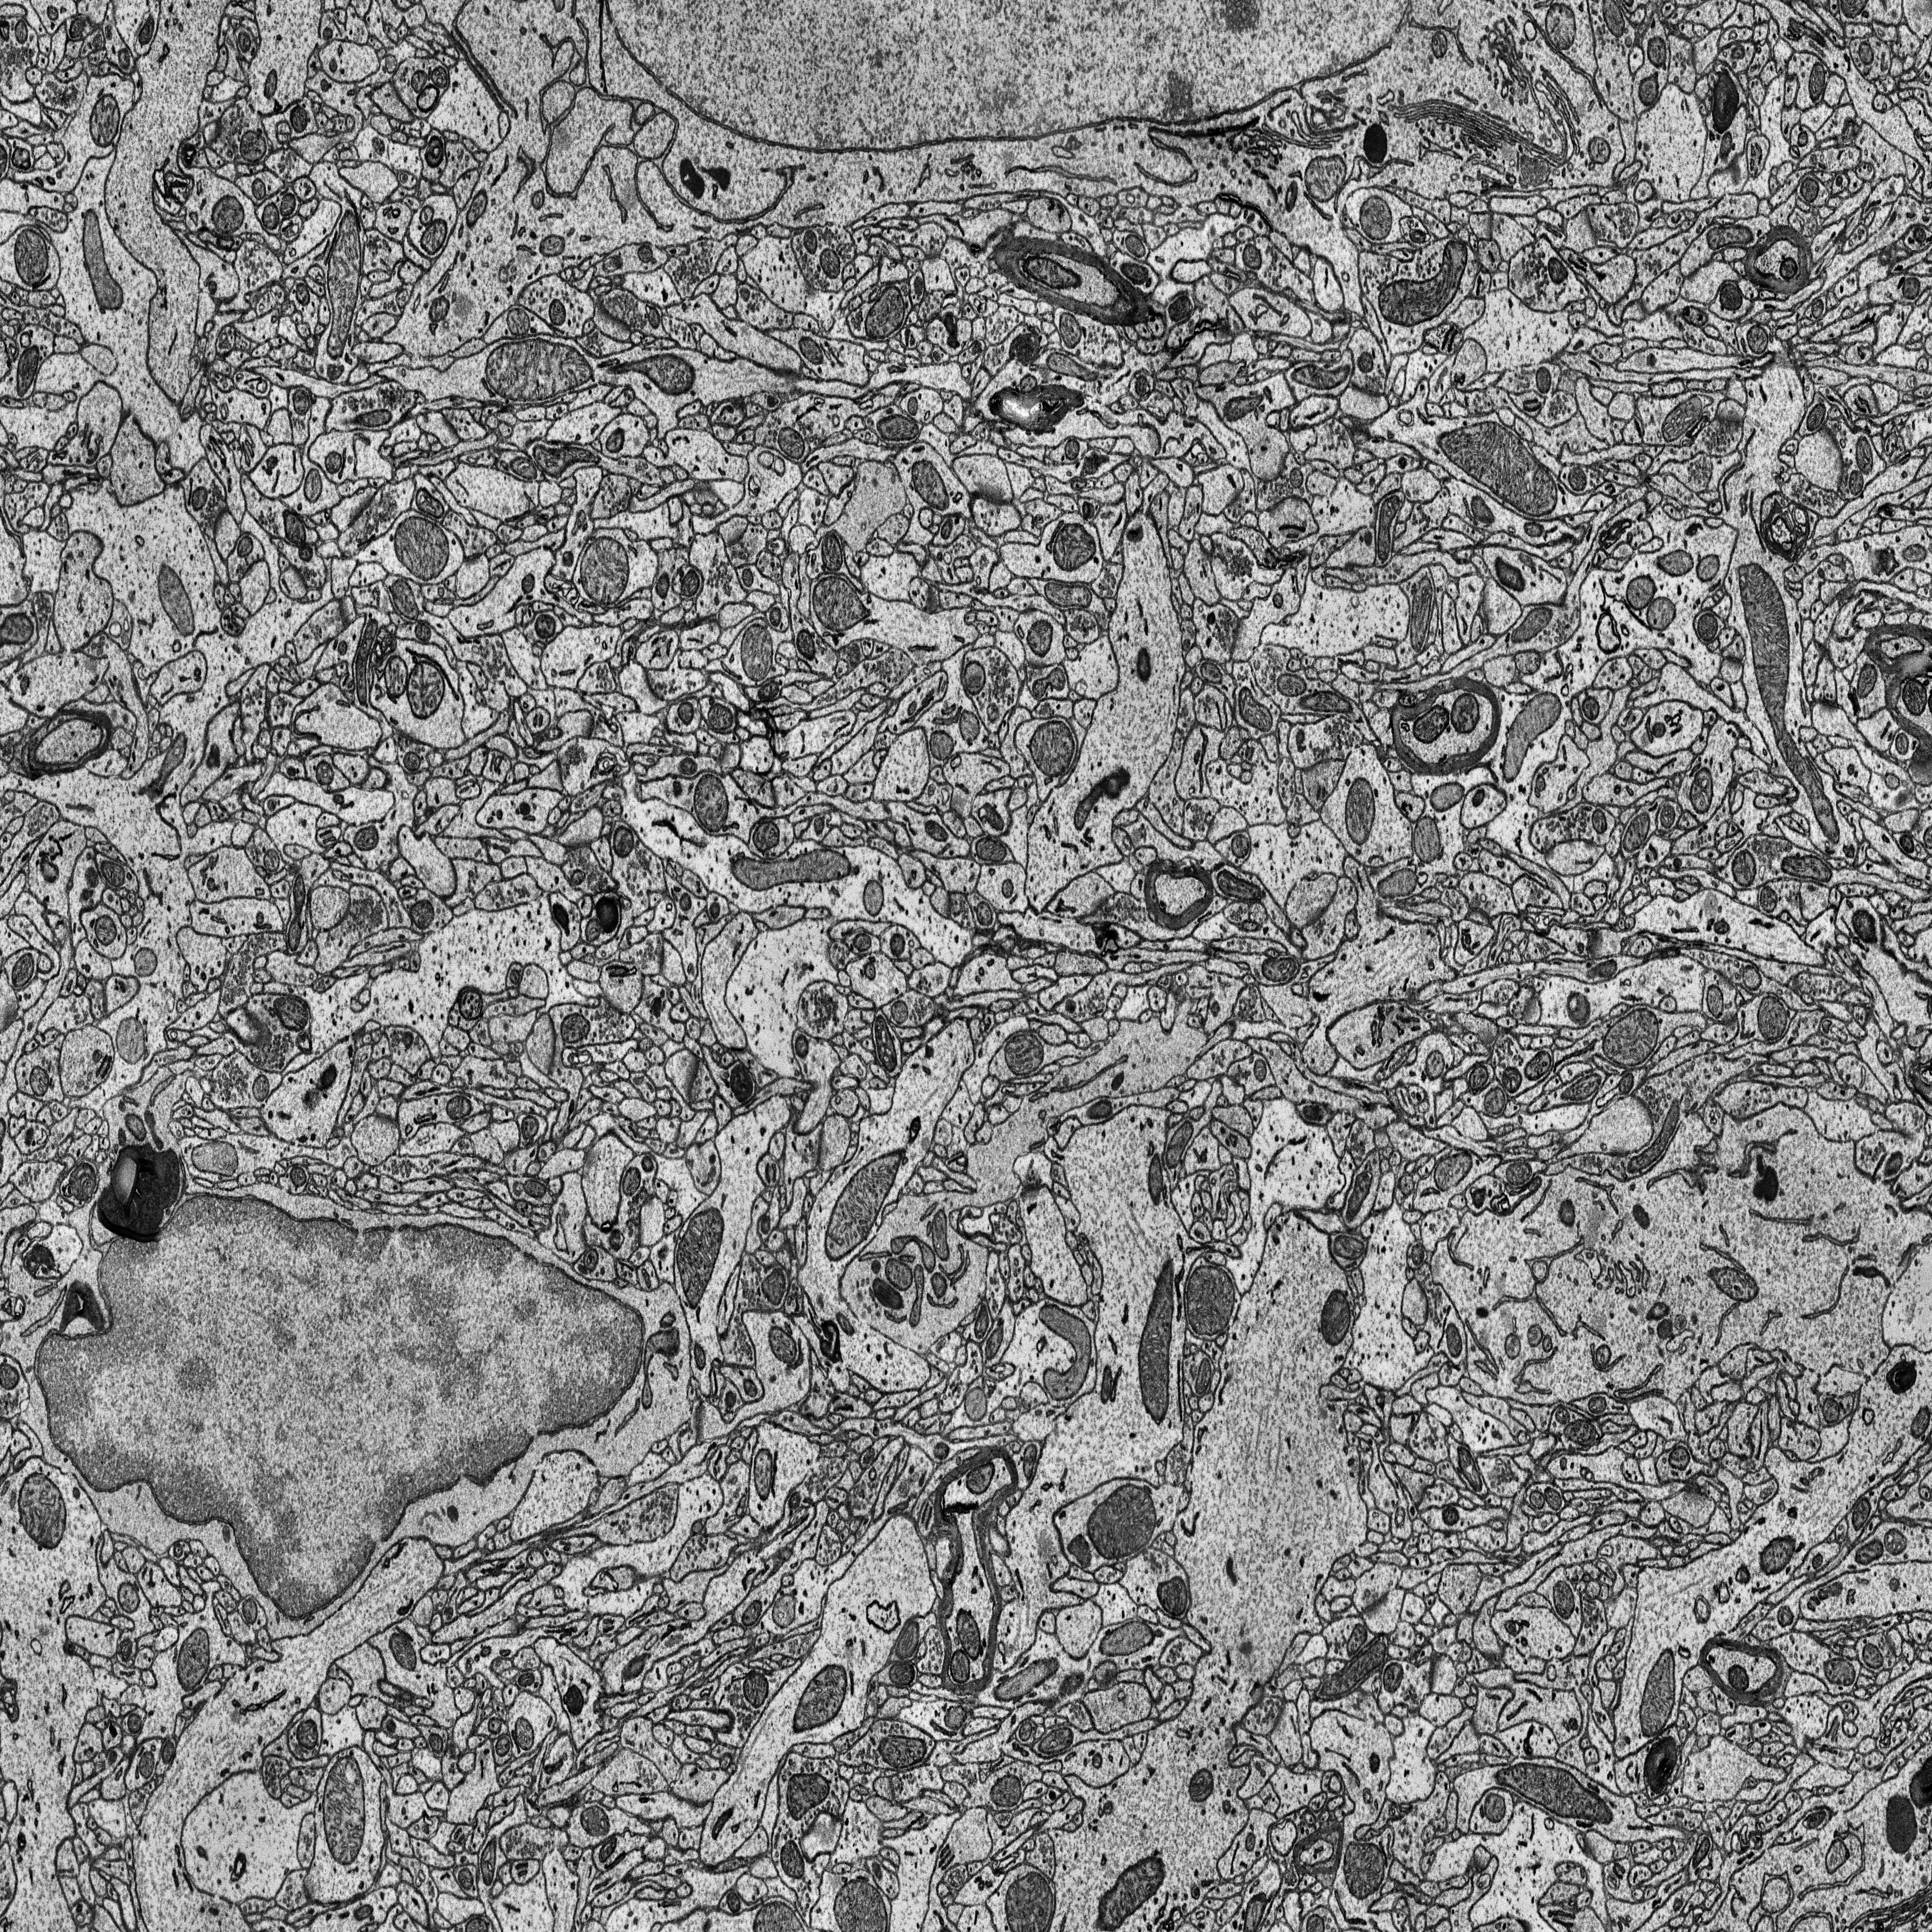
Electron microscopy slice of rat cortex tissue
Slice depth (z): 55
Mitochondria instances in slice: 404